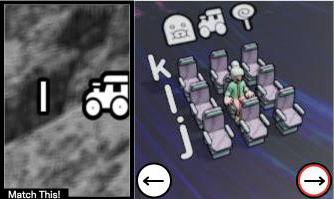
Task: seats
Answer: yes